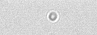
Label: camera_spot